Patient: sex M, age 52
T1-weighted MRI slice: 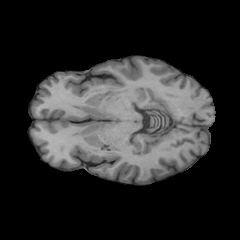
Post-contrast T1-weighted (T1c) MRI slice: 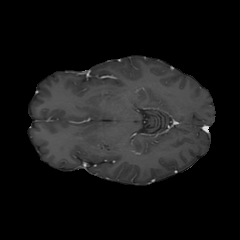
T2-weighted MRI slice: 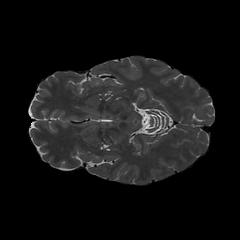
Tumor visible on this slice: no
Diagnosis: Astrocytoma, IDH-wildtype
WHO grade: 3